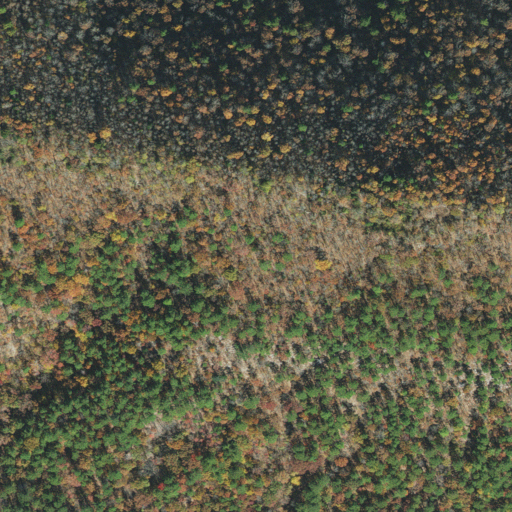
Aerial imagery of mountain in Arkansas named Fancy Hill Mountain containing deciduous forest, mixed forest, and evergreen forest